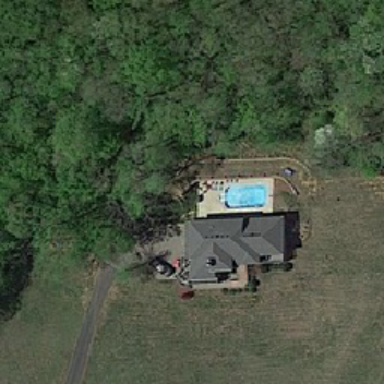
An outdoor swimming pool was built next to the house .